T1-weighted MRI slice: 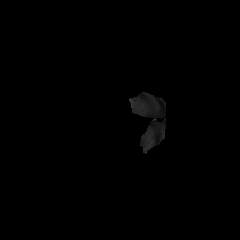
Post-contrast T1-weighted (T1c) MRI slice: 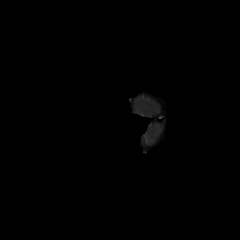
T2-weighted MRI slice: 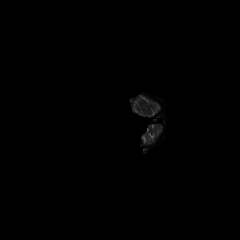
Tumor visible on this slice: no